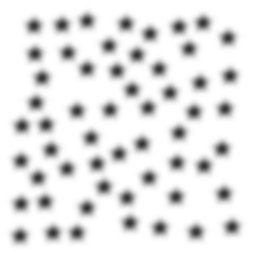
Squares: 0
Triangles: 0
Stars: 56
Total shapes: 56